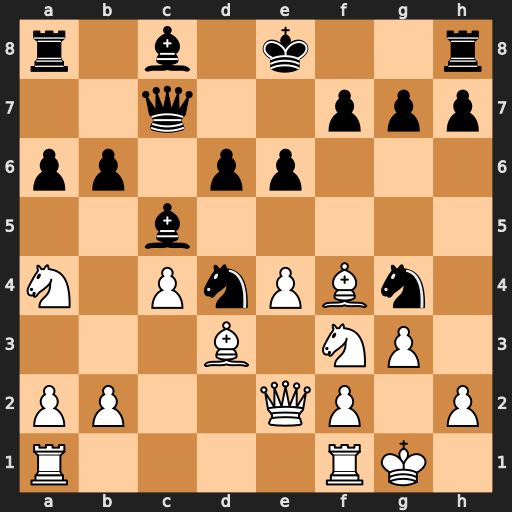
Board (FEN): r1b1k2r/2q2ppp/pp1pp3/2b5/N1PnPBn1/3B1NP1/PP2QP1P/R4RK1
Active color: w
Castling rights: kq
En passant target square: -
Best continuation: Nxd4 Bxd4 Qxg4